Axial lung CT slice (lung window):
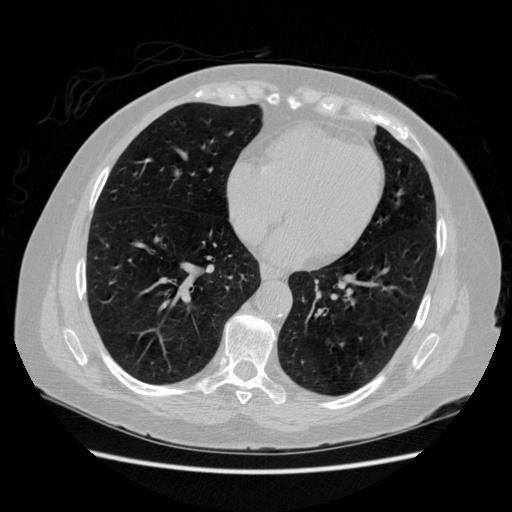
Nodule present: no